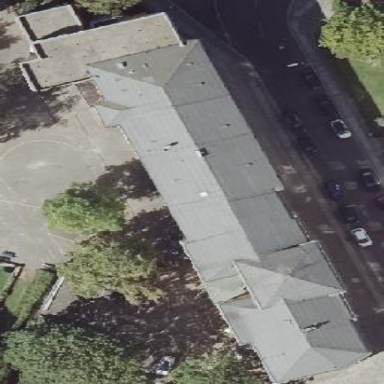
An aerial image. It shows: School building.